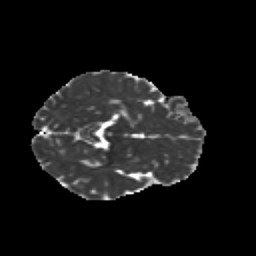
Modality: MD
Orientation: axial
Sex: male
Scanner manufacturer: siemens
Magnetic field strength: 3 T
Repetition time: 5 s
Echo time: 0.071 s